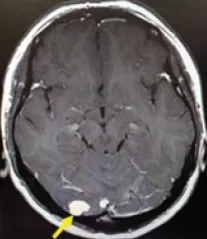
Magnetic resonance imaging of the patient. (A and B) Gadolinium (Gd)-enhanced T1-weighted image of cerebellum when the patient was 26 years old. The patient had multiple cerebellar hemangioblastomas.
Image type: radiology (mri)